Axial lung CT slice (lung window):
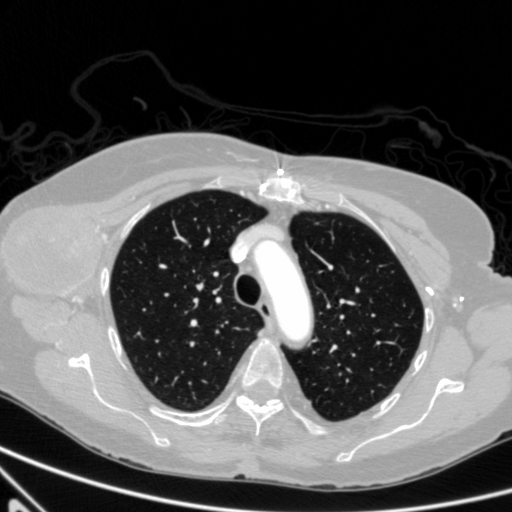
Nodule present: no